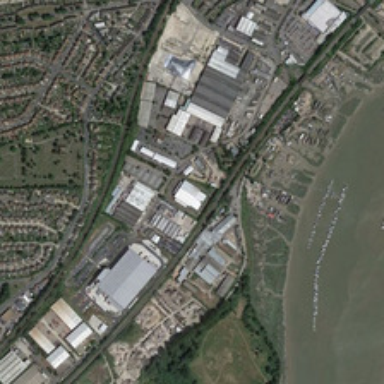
Many house plants and a river .